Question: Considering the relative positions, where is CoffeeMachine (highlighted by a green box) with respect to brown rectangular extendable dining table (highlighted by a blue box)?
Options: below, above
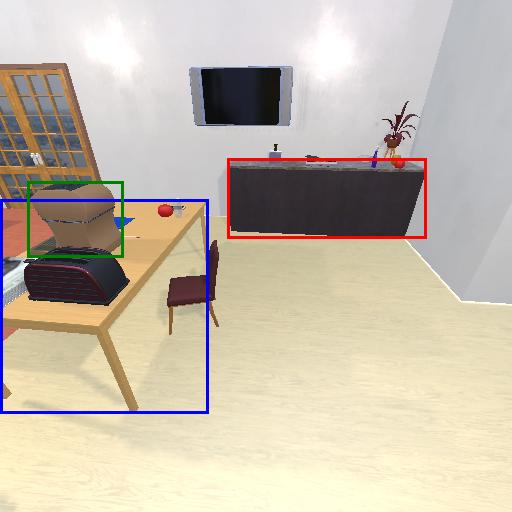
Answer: below